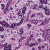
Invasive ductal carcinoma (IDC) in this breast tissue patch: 0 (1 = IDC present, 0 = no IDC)